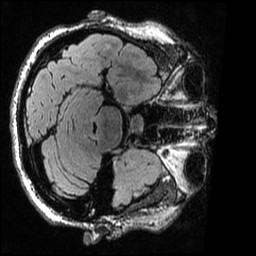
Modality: T2w
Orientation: axial
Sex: male
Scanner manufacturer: ge
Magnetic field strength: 3 T
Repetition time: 6 s
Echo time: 0.1285 s